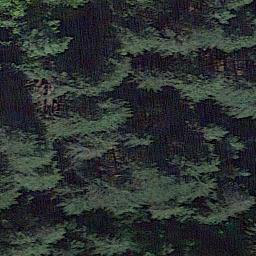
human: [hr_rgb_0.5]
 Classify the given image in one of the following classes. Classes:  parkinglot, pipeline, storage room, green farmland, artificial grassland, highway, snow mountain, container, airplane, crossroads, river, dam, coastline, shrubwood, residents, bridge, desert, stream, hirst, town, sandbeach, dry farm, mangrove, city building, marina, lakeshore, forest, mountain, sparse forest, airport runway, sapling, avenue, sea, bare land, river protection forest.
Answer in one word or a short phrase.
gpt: forest